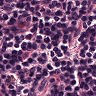
Metastatic tissue present: no